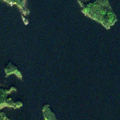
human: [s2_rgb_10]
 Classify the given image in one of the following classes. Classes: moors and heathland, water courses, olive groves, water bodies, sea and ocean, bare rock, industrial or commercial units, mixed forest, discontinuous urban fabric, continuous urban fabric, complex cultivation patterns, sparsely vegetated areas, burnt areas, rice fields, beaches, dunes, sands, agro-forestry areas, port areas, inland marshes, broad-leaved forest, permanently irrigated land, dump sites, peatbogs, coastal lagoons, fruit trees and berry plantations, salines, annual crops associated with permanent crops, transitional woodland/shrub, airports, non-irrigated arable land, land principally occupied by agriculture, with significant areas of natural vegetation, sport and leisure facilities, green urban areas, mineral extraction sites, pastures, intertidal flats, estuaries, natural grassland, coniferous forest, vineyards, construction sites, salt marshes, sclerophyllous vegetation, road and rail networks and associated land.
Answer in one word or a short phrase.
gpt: coniferous forest, mixed forest, water bodies